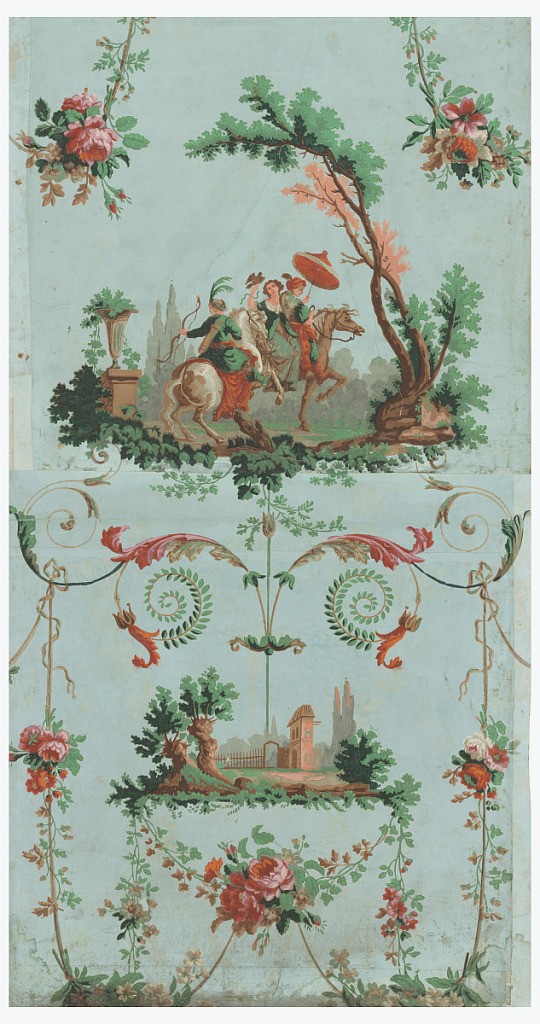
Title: La Chasse au Faucon (Falcon hunt)
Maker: Jacquemart & Bénard, France
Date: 1794–97
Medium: Block printed on handmade paper
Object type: Sidewall
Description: Arabesque with two scenes: one of hunting party of three on horse, the other of landscape with architecture; surround of acanthus scrolls and floral swags. Printed on joined sheets of handmade paper.